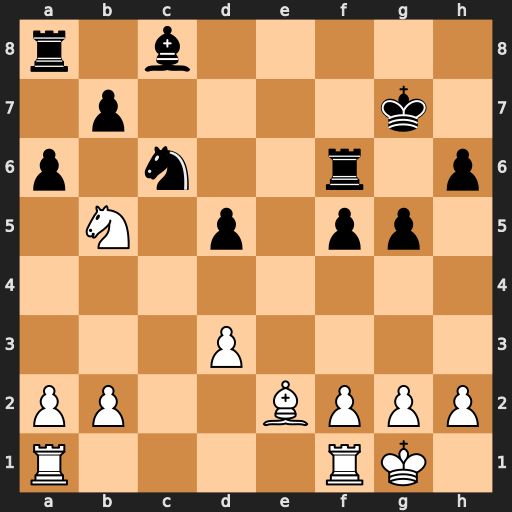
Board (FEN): r1b5/1p4k1/p1n2r1p/1N1p1pp1/8/3P4/PP2BPPP/R4RK1
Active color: w
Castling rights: -
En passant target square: -
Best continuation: Nc7 Rb8 Ne8+